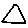
Label: triangle